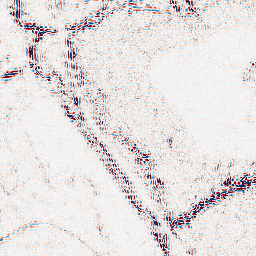
Category: wavelet
Decomposition family: wavelet_dwt
Decomposition parameters: wavelet: db4
level: 2
Upsampling method: quadratic
Upsampling parameters: scale: 8
Upsampling scale: 8